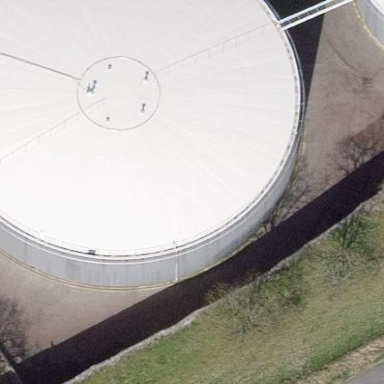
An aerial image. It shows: Industrial building with storage tank.